Field crop: tomato
Growth stage: 1
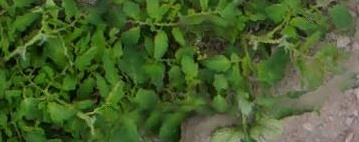
Species: tomato